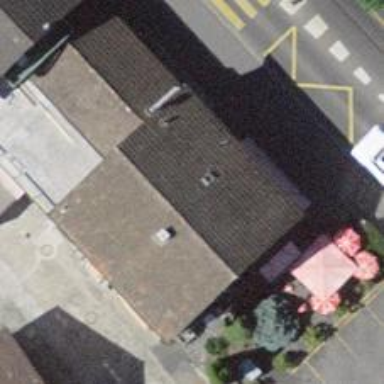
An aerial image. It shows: Restaurant.